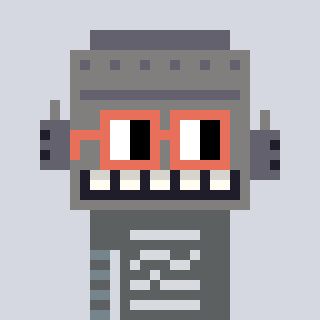
a pixel art character with square orange glasses, a robot-shaped head and a teal-colored body on a cool background